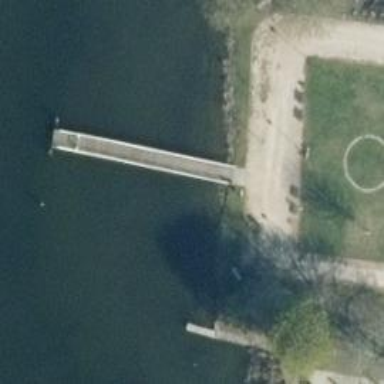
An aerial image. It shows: Man-made pier.